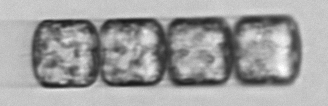
Label: Lauderia_annulata